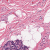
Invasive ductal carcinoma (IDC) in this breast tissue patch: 0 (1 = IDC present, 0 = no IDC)